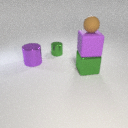
small green metal cylinder to the left of large green metal cube